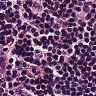
Metastatic tissue present: no